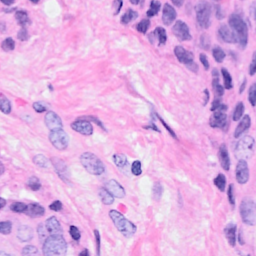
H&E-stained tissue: Breast